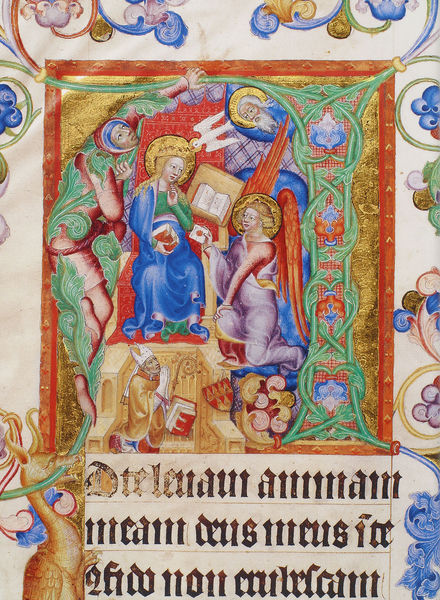
Titel: Messbuch des Jan Streda
Institution: Prag, Metropolitanbibliothek
Schlagwörter: blau, blätter, gott, mann, grün, blumen, frau, blüten, rot, tier, ornament, bart, gesichter, mütze, bibel, taube, gold, engel, ranken, schrift, bücher, violett, bischof, kaiser, könig, papst, thron, ornamente, erschrecken, buch, buchstabe, buchstaben, initiale, girlanden, heiligenschein, christus, jesus, fabelwesen, mitra, königin, heilige, maria, petrus, verkündigung, flechtwerk, latein, heiliger geist, gottvater, buchmalerei, hl. geist, liber, animam, mariabuchmalerei